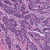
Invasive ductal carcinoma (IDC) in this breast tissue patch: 1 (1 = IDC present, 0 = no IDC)